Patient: sex F, age 34
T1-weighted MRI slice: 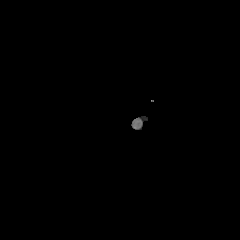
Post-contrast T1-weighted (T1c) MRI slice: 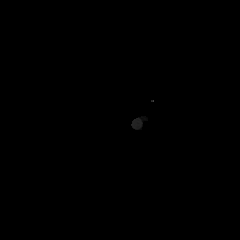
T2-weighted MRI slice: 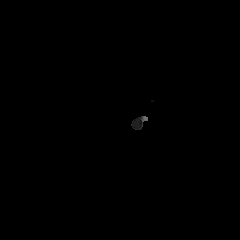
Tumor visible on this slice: no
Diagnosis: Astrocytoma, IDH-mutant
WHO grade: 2